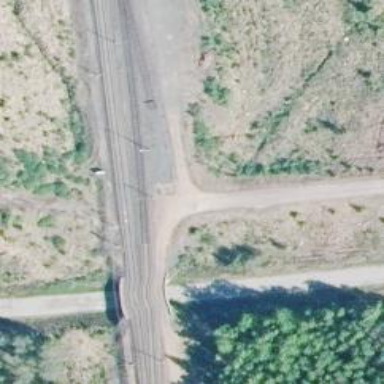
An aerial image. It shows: Railway with continuous electrified contact lines.